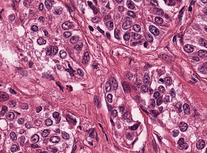
Tumor epithelial tissue: yes
Tumor-associated stroma tissue: yes
Normal tissue: no